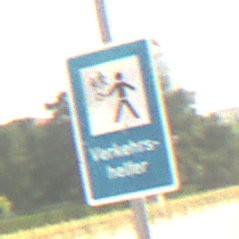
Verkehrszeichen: Verkehrshelfer
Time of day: MorningAfternoon
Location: Outdoor (Suburban)
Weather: Clear
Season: NotSpecified
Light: Natural